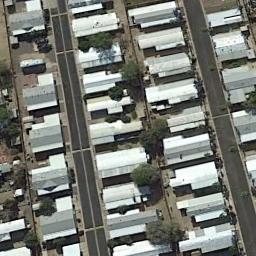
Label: mobile_home_park